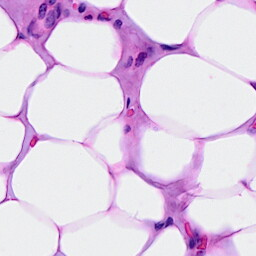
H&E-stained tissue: Breast